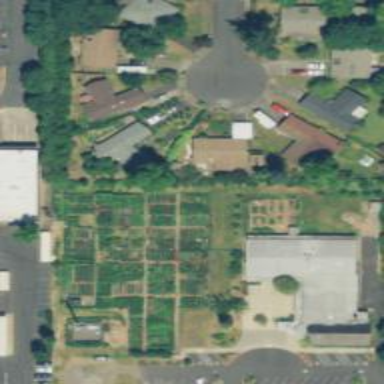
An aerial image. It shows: Allotments area.